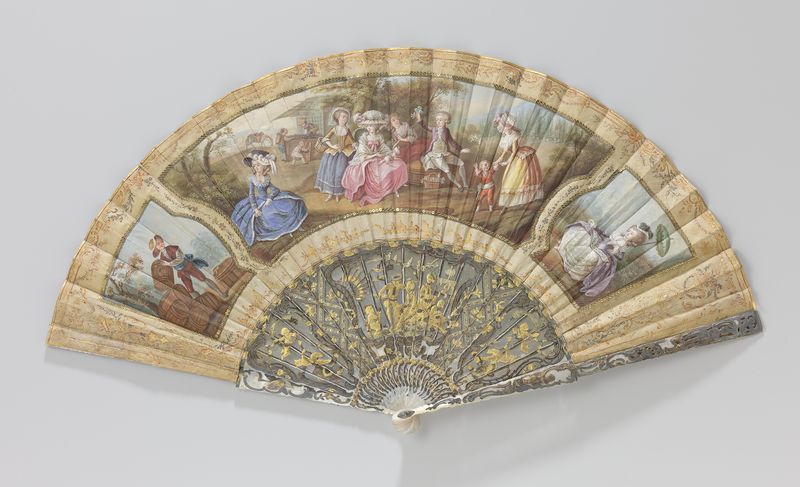
Titel: Vouwwaaier met blad van beschilderde zijde en met lovers afgezette, waarop drie cartouches met verschillende scenes, betrekking hebbende op de wijnbouw, op een handvat van parelmoer met een vergulde afbeelding
Standort: Amsterdam
Institution: Rijksmuseum
Schlagwörter: frauen, damen, fächer, gold, papier, sammlung